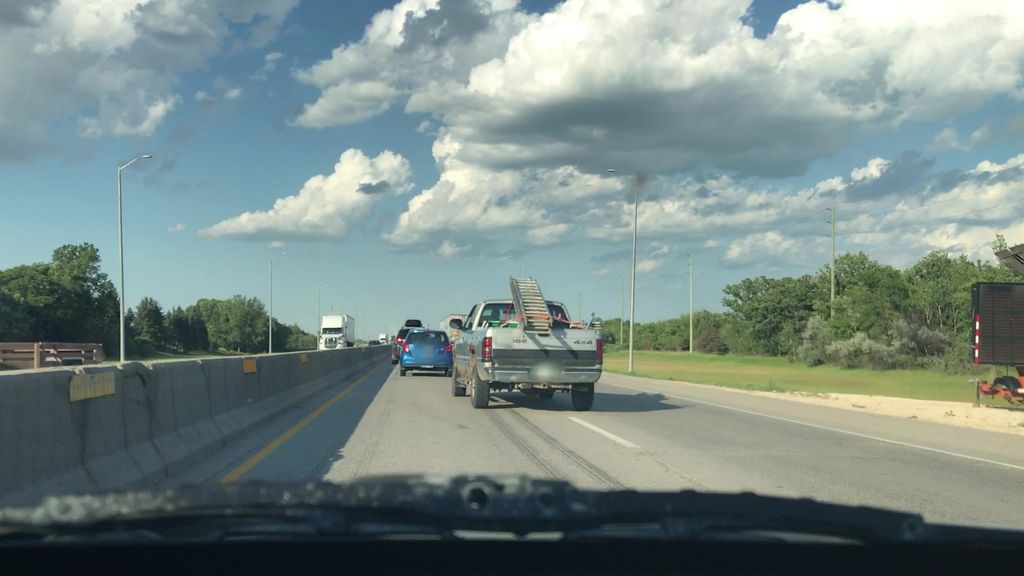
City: winnipeg